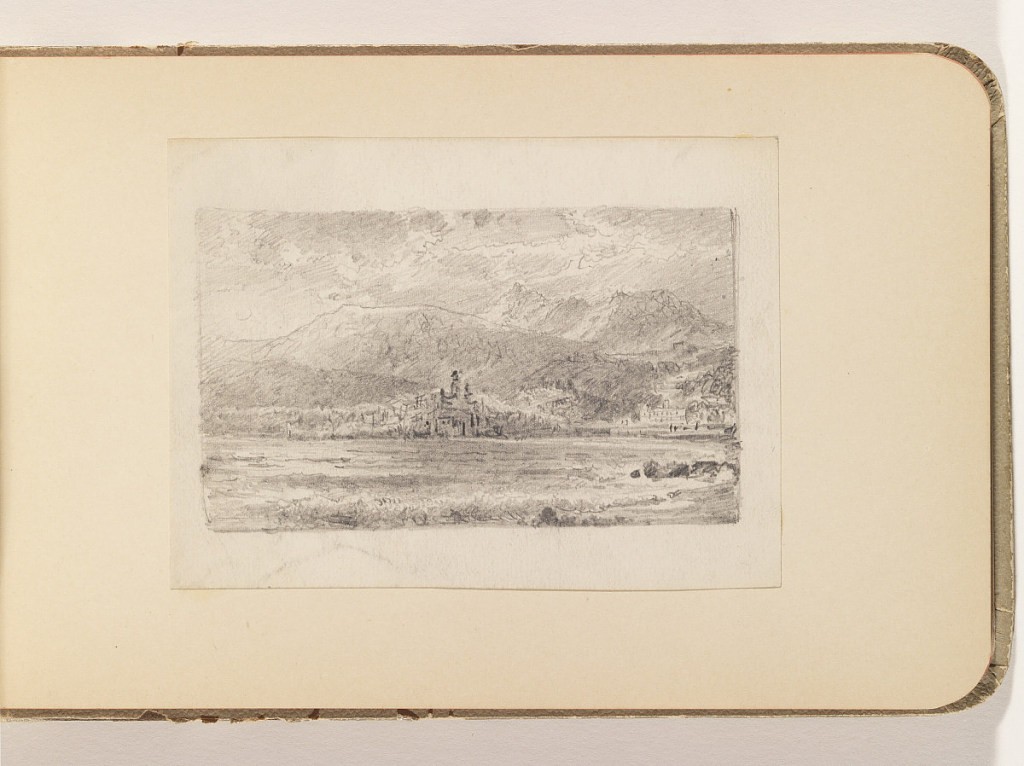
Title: View of Harbor Inlet with Village, perhaps Portree Harbor, Scotland
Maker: William Trost Richards, American, 1833–1905
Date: ca. 1880
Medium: Graphite on white wove paper, lined
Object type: Album page
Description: Water lapping on rocks in foreground with village on two shores in middle distance.  Hills and mountains in far distance.